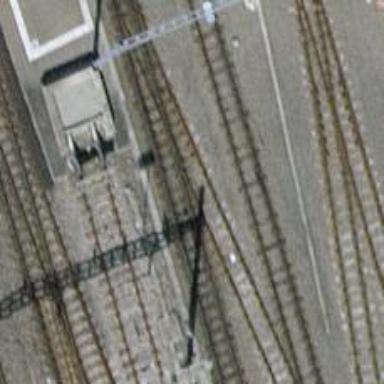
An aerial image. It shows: Narrow-gauge railway siding with 1 track. The track is electrified with contact line.